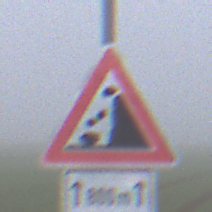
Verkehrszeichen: SteinschlagRechts
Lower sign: LaengeEinerStrecke1
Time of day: MorningAfternoon
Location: Outdoor (RoadRail)
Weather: Overcast
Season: NotSpecified
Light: Natural